Interaction volume radius: 5 \u00c5
Interaction volume height: 15 \u00c5
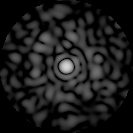
Disorder parameter: 0.838